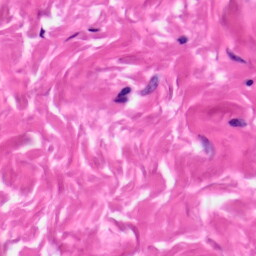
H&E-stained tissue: Skin